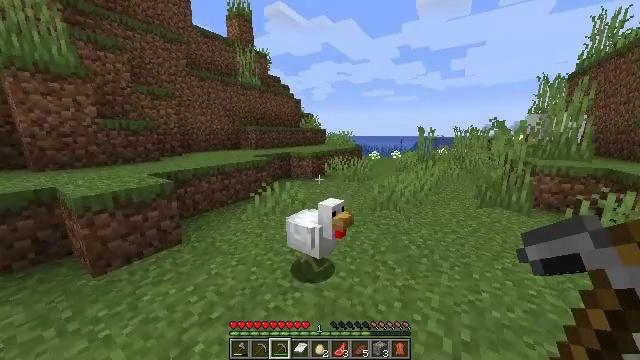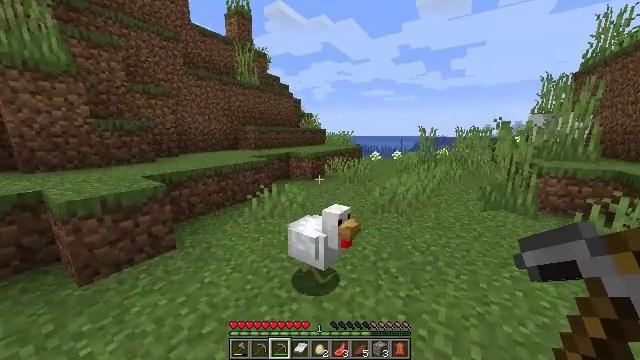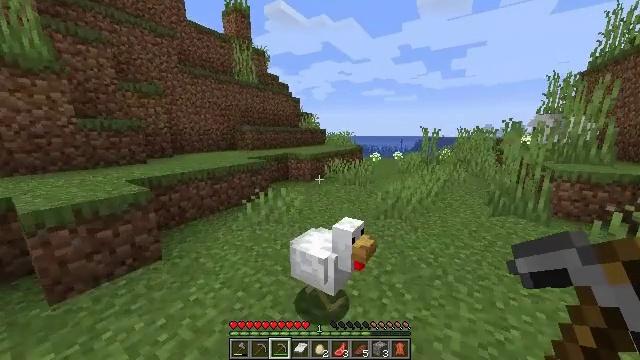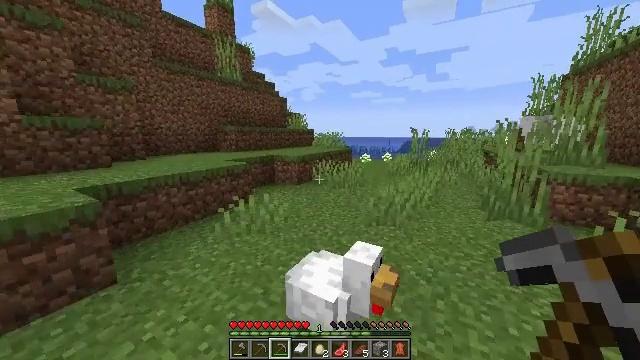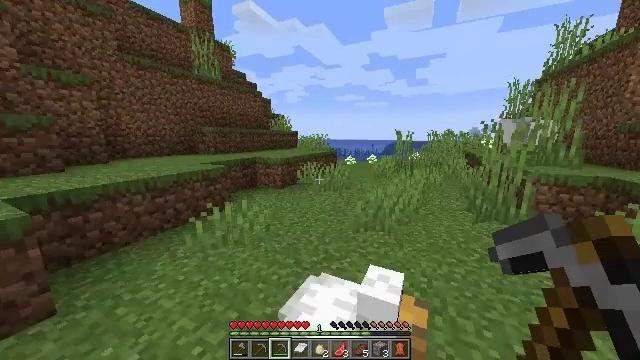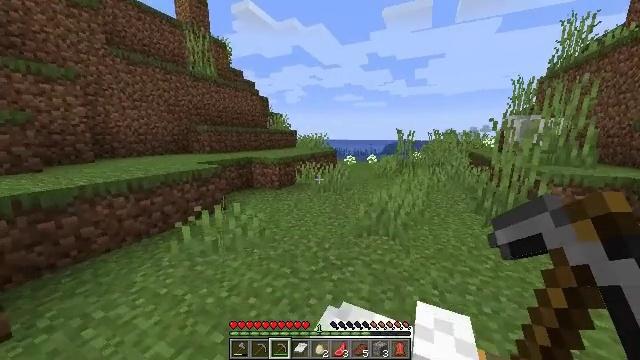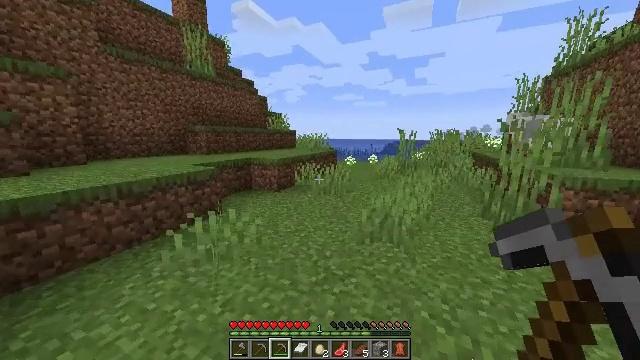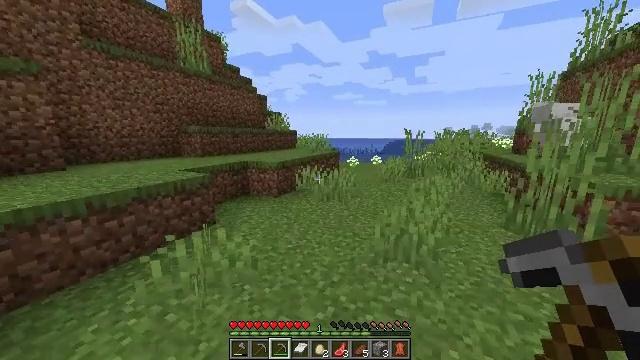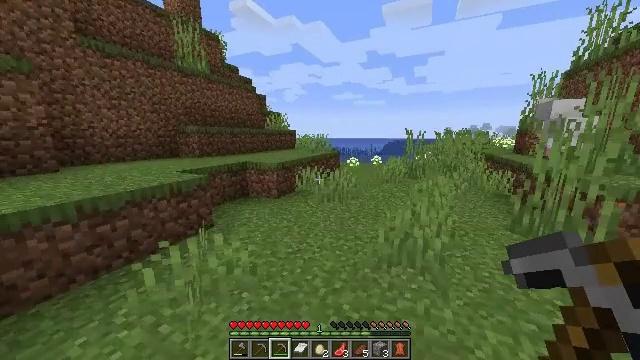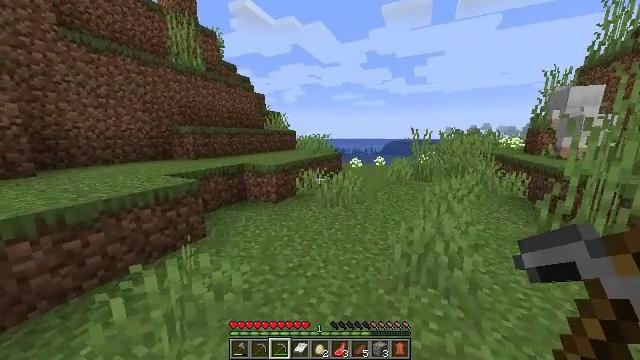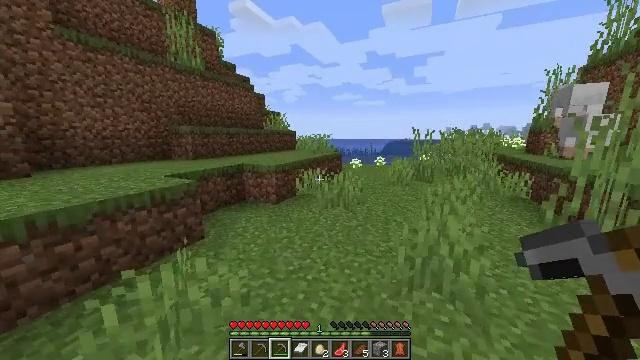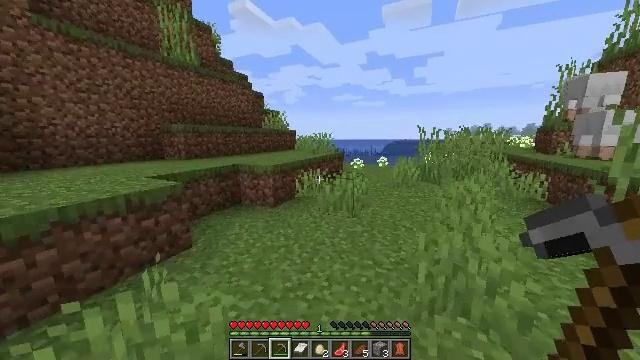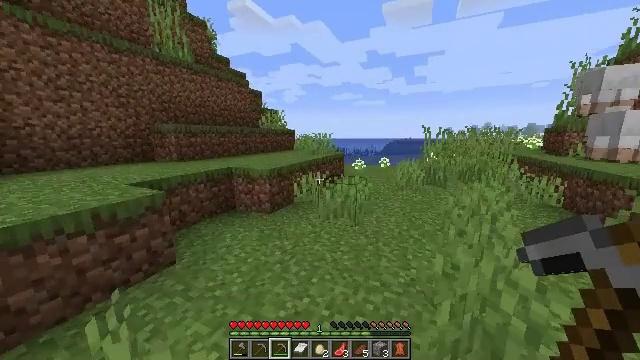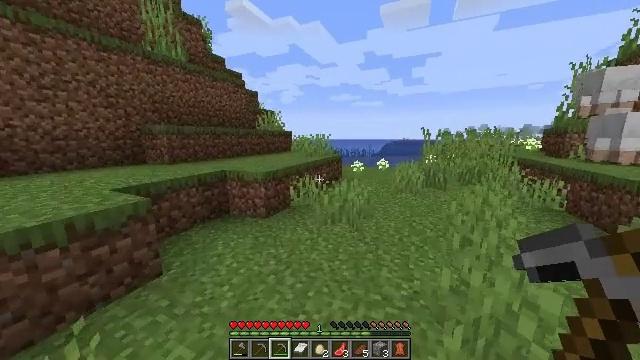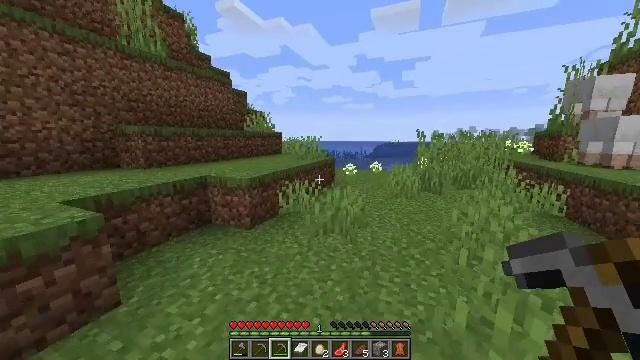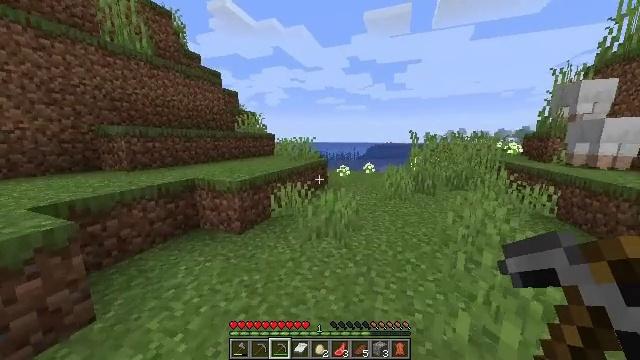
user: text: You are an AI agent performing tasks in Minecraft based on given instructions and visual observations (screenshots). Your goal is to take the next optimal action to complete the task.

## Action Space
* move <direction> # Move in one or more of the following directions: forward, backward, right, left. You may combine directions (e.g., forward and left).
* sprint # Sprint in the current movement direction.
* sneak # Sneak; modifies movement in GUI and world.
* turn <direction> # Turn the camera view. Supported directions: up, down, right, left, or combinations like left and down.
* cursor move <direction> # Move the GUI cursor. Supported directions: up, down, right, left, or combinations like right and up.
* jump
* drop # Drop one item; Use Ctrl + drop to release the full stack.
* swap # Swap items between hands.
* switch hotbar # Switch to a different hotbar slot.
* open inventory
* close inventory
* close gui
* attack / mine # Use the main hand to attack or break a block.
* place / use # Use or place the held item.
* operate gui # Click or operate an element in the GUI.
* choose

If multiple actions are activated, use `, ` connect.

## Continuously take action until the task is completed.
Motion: motion action
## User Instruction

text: Gather sugar cane for crafting.
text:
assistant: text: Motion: move forward, sprint
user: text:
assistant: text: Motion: move forward, sprint
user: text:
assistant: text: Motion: move forward, sprint, turn right
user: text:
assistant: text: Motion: move forward, sprint, turn right
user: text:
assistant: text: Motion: move forward, sprint
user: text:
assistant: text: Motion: move forward, sprint
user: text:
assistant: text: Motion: move forward, sprint
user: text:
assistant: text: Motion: move forward, sprint
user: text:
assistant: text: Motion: move forward, sprint
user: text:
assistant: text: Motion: move forward, sprint
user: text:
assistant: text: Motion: move forward, sprint
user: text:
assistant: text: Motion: move forward, sprint
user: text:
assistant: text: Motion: move forward, sprint
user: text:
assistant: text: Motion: move forward, sprint, turn right
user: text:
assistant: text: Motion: move forward, sprint, turn right
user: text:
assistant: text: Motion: move forward, sprint, turn right
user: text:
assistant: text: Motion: move forward, sprint
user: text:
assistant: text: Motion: move forward, sprint
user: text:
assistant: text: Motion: move forward, sprint, turn right
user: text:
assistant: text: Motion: move forward, sprint
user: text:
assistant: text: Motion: move forward, sprint
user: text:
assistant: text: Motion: move forward, sprint
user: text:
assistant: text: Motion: move forward, sprint
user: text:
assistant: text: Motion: move forward, sprint
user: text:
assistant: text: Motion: move forward, sprint
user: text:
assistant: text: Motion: move forward, sprint
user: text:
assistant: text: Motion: move forward, sprint
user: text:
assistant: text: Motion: move forward, sprint
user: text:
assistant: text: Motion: move forward, sprint
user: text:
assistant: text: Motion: move forward, sprint